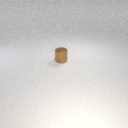
small brown metal cylinder